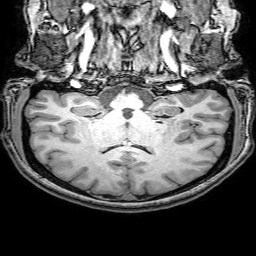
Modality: T1w
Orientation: sagittal
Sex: female
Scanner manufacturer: philips
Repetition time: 0.008183 s
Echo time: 0.00375 s